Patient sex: M
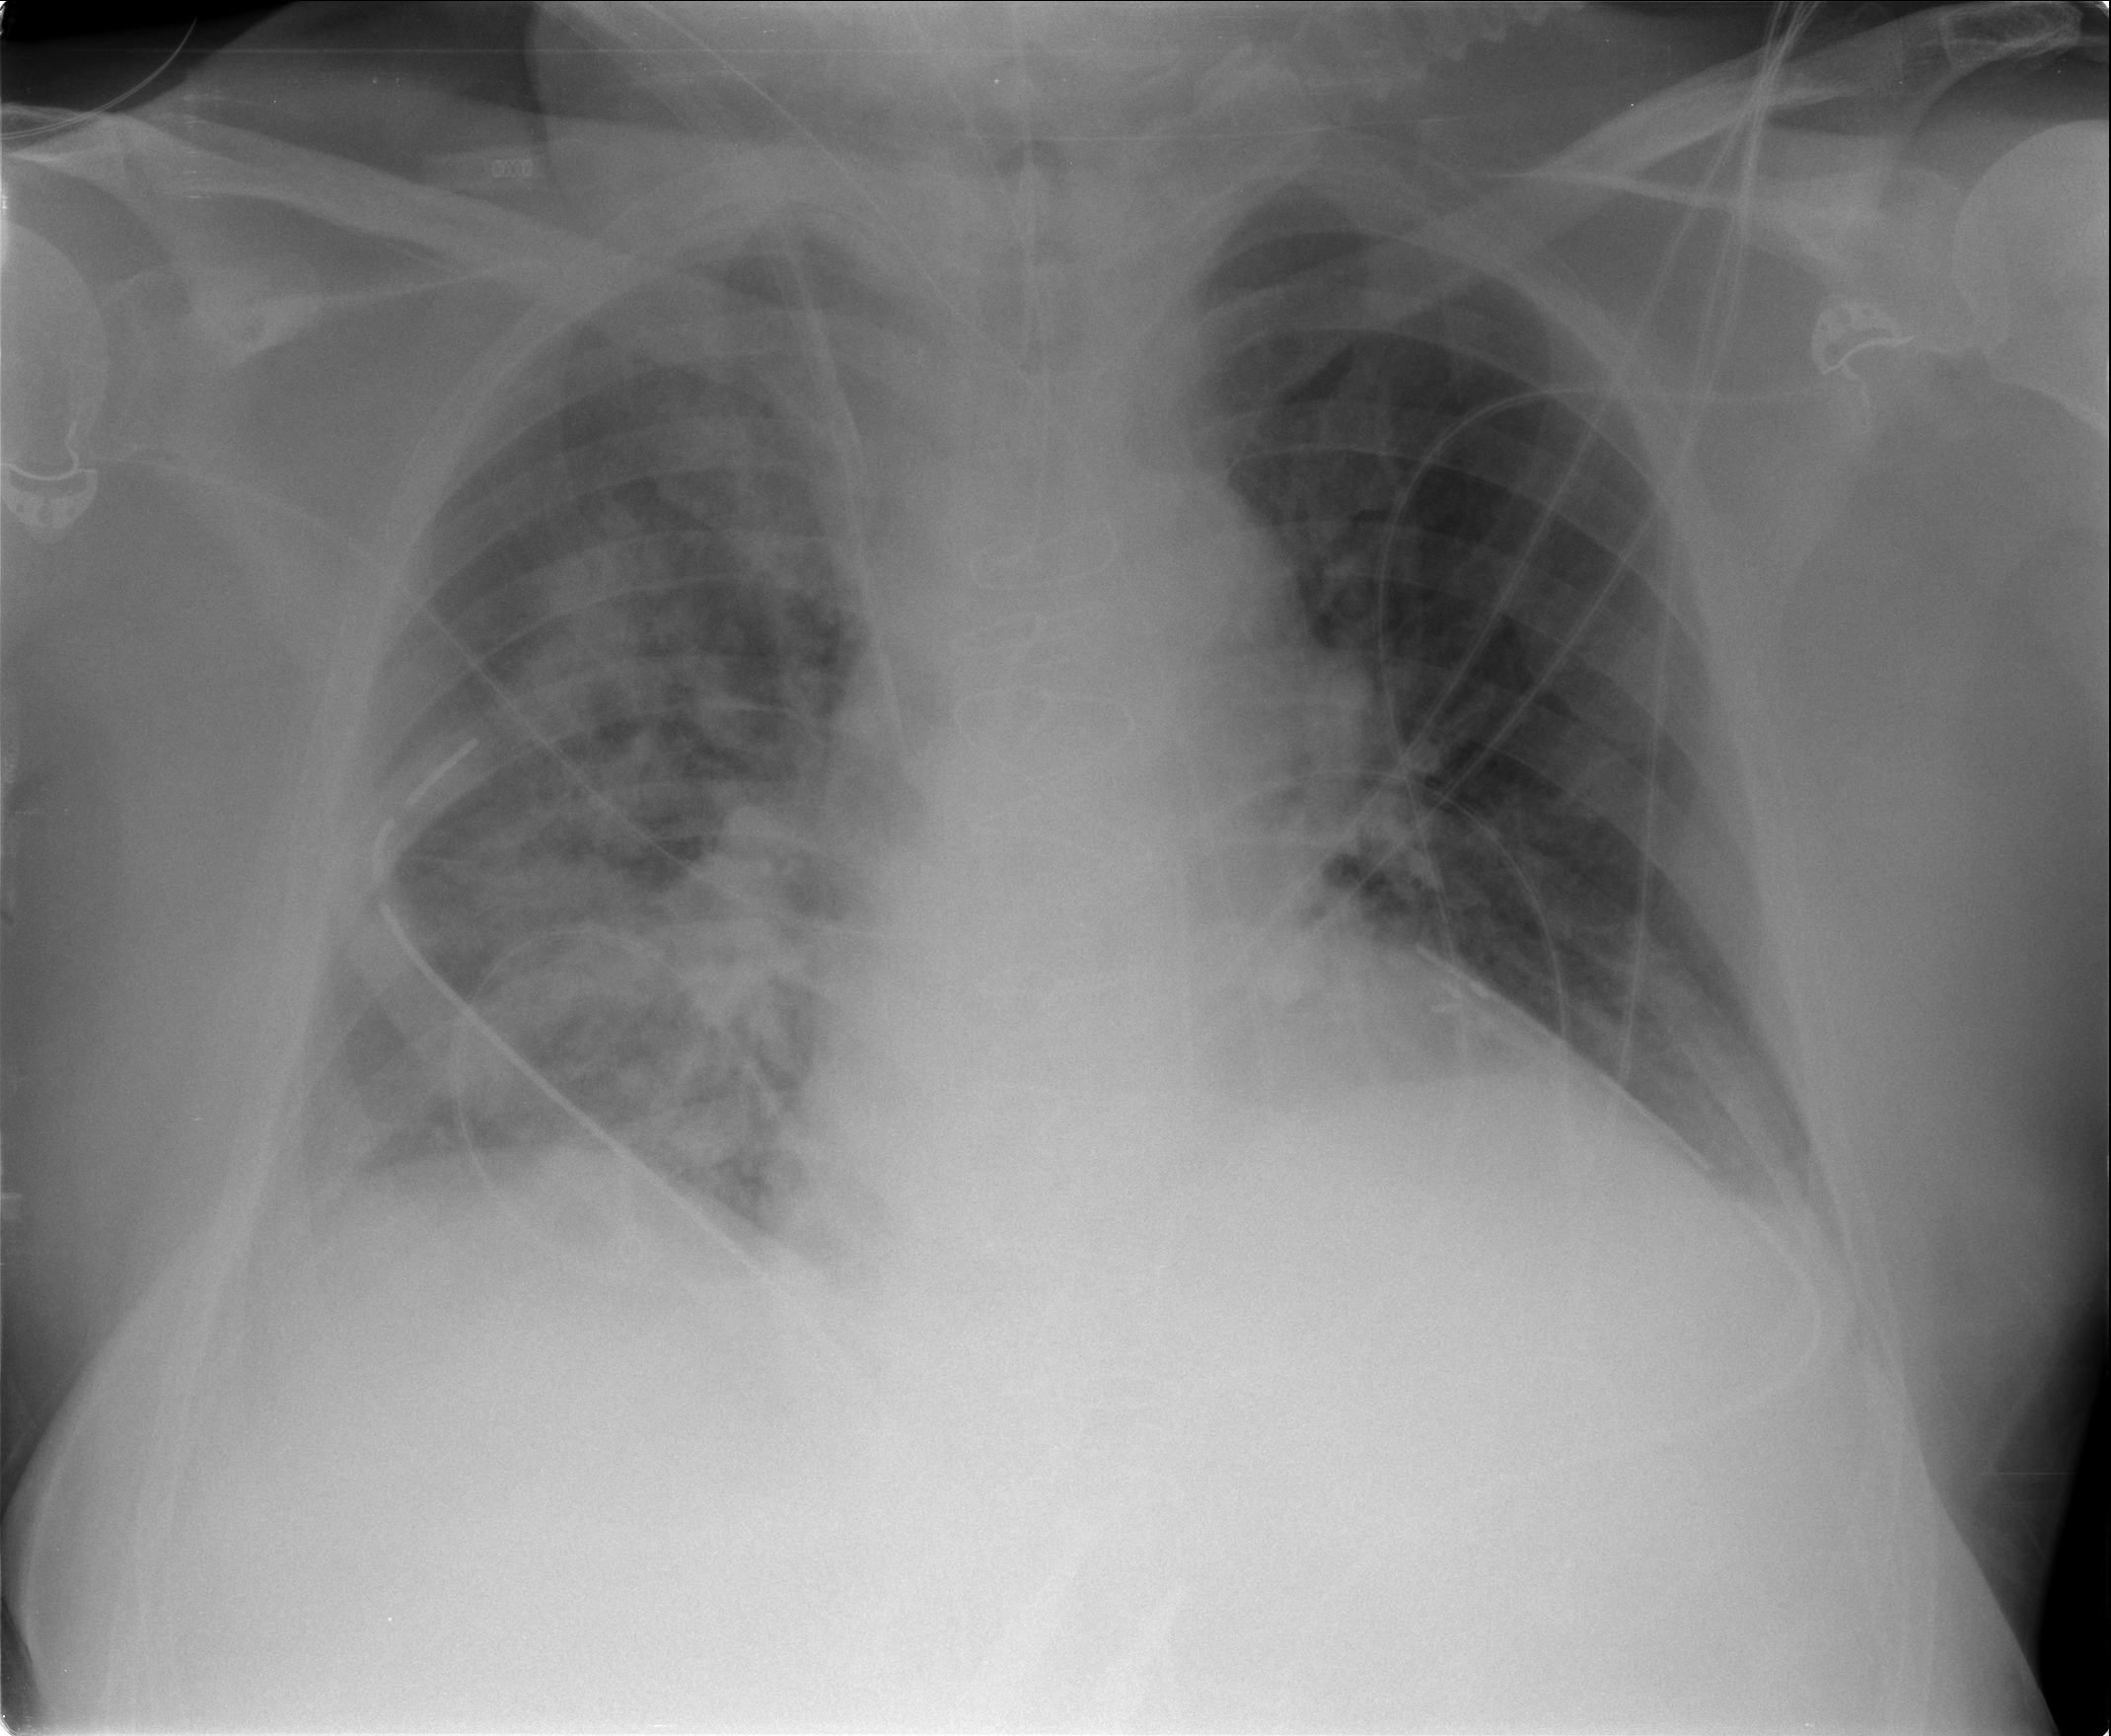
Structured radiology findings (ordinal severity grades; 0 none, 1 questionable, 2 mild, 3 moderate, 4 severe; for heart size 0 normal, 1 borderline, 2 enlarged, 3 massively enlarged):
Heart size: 2
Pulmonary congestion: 2
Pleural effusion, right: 0
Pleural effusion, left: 0
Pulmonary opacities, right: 3
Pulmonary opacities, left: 0
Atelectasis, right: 0
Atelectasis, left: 0